Question: My app presents some selections in a popover. I'd like to animate the selection by whizzing a text label from the selection to the cursor. In the image below: If I tap the word "they" I would like for my label to appear with a similar font and the text "they" on top of the popover where "they" is currently displayed, then move towards the cursor. What actually happens is that the label appears below the popover, and doesn't become visible until it has "cleared" the popover.
So: My problem is that the label I use for animation is lower in Z-order than the popover.
This naive approach does NOT work:
'''
[self.view.window bringSubviewToFront:self.animationLabel];
'''
Can that be fixed? Should it?

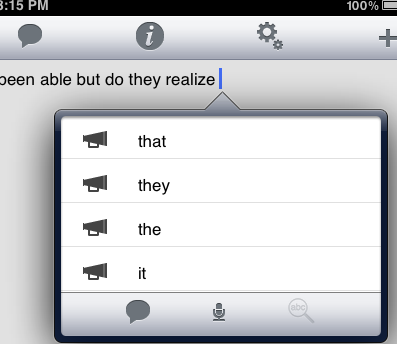
Answer: UIWindow at level Alert works. I doubt anything else does. You live and learn...
Kudos to Noah Witherspoon:
<URL>